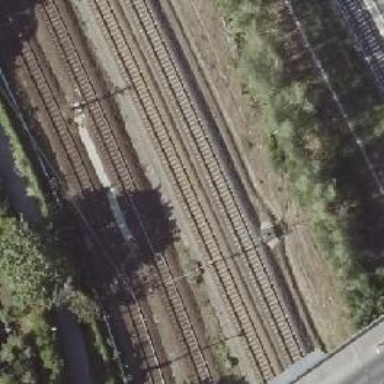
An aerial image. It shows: Milestone along the railway track with catenary mast.